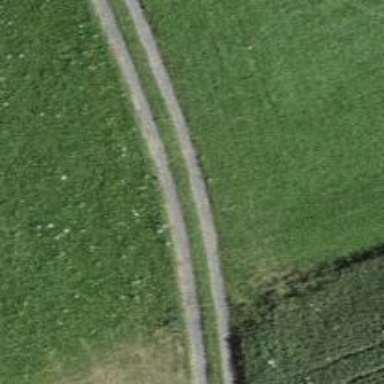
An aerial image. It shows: Paved track with grade1 tracktype.